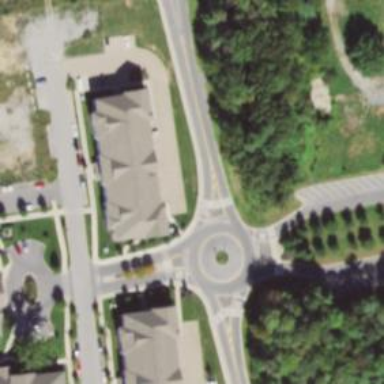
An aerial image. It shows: Residential road with asphalt surface leading up to roundabout.